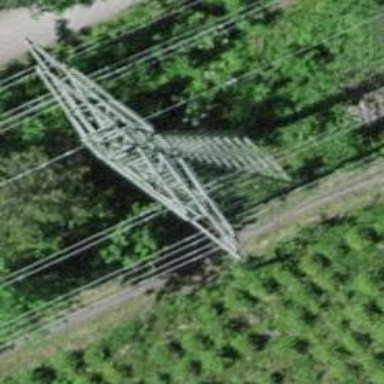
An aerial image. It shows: Power tower.